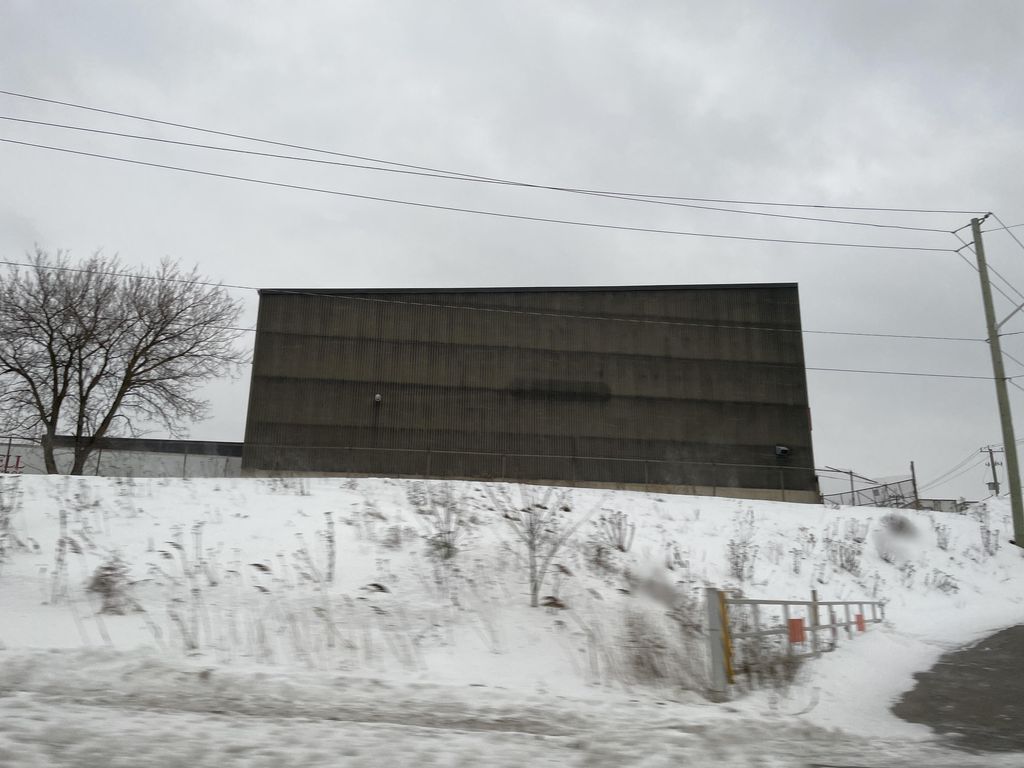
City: kitchener-waterloo